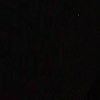
Label: space